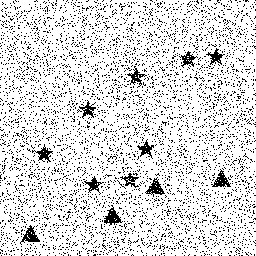
Squares: 0
Triangles: 4
Stars: 8
Total shapes: 12